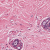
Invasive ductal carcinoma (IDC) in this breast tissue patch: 0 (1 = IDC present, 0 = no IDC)